Breast ultrasound image
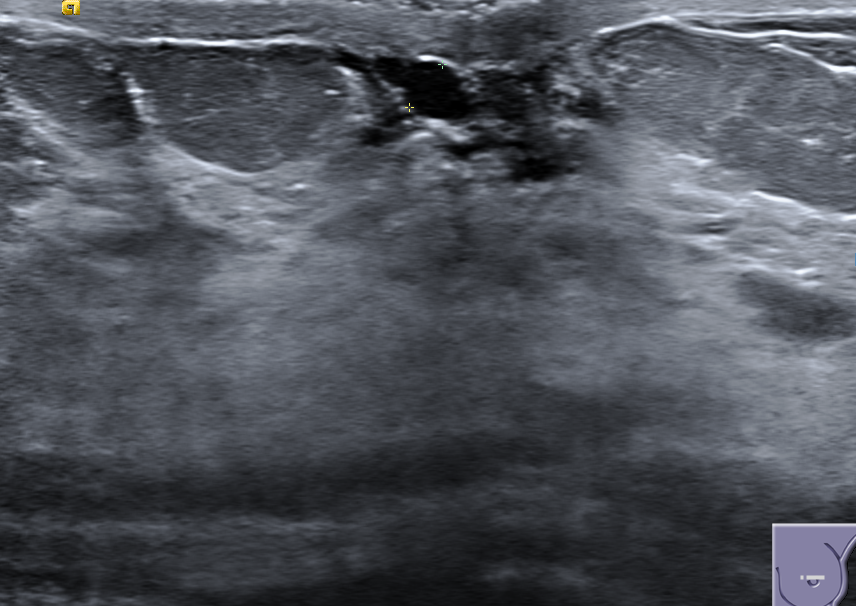
Diagnosis: benign